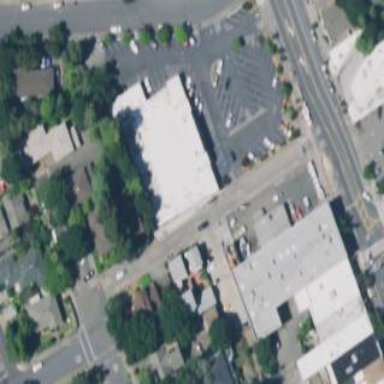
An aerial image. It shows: Commercial building.